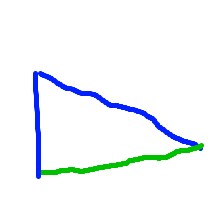
Shape: triangle